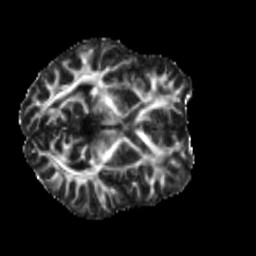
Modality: FA
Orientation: axial
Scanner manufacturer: siemens
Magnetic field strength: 3 T
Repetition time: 4 s
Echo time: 0.0594 s